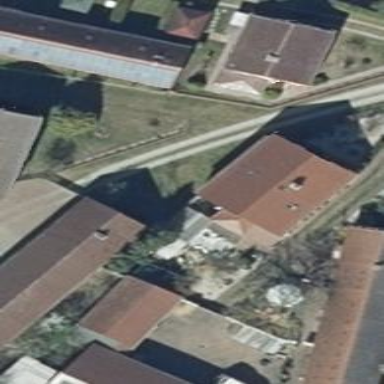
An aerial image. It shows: Grey house with flat roof.